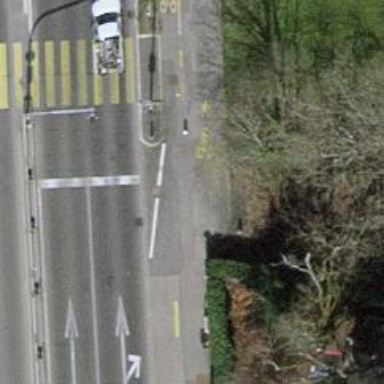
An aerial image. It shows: Asphalt cycleway.